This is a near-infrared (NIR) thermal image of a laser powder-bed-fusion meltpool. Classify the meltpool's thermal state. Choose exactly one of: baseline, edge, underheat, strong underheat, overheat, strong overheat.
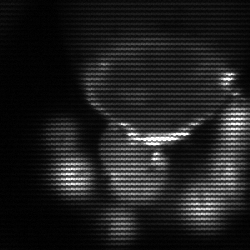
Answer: edge